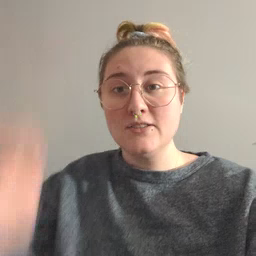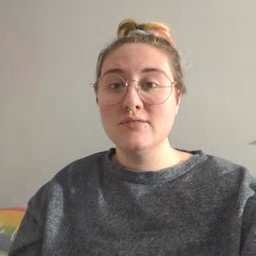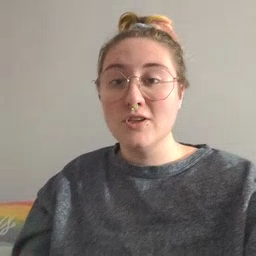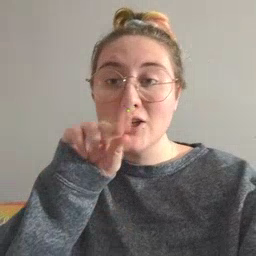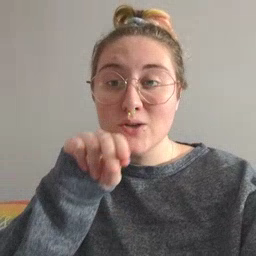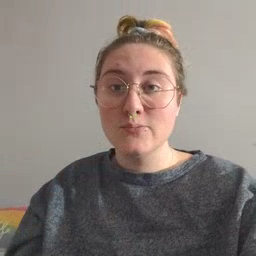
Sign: goose